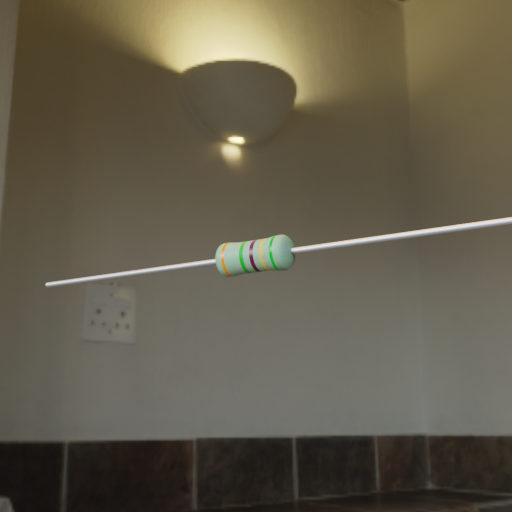
Resistor colour bands (in order): orange, green, brown, gold, green